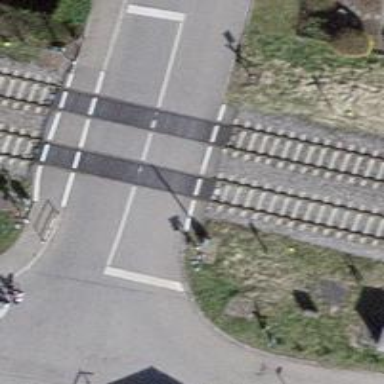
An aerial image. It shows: Level crossing along the railway.